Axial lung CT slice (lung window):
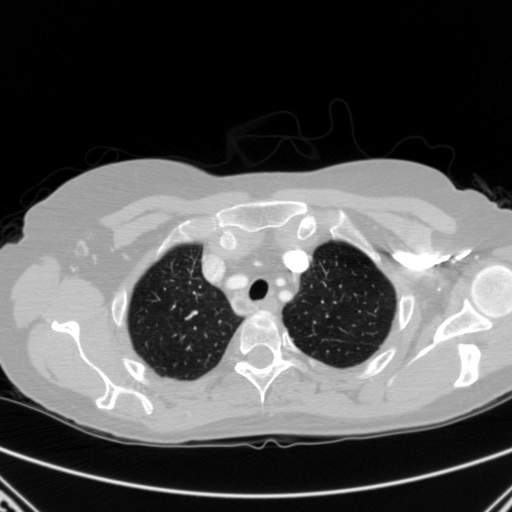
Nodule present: no